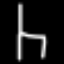
Label: chair